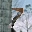
Label: 7